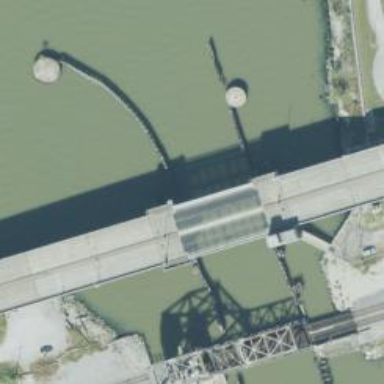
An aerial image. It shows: Secondary road passing over movable bascule bridge.